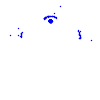
Particle: pion